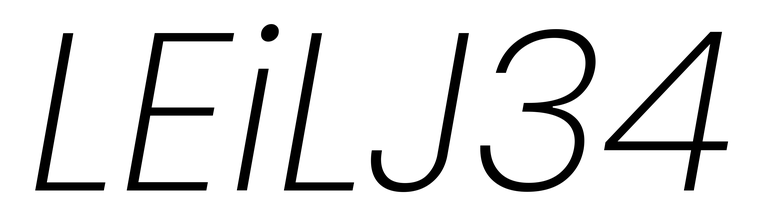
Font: Poppins-ExtraLightItalic